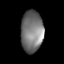
Tissue: lung
Cell type: T cells
Senescence score: 0.5775
Nuclear area (px): 913
Mean DAPI intensity: 117.102